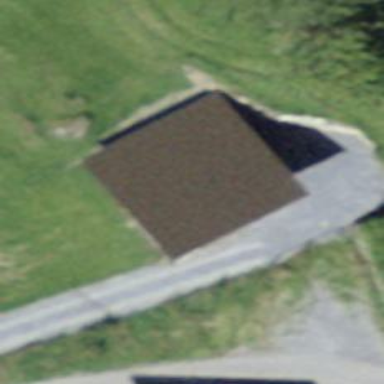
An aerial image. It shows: Shed building.